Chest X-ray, PA view. Patient: 53 years old, sex F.
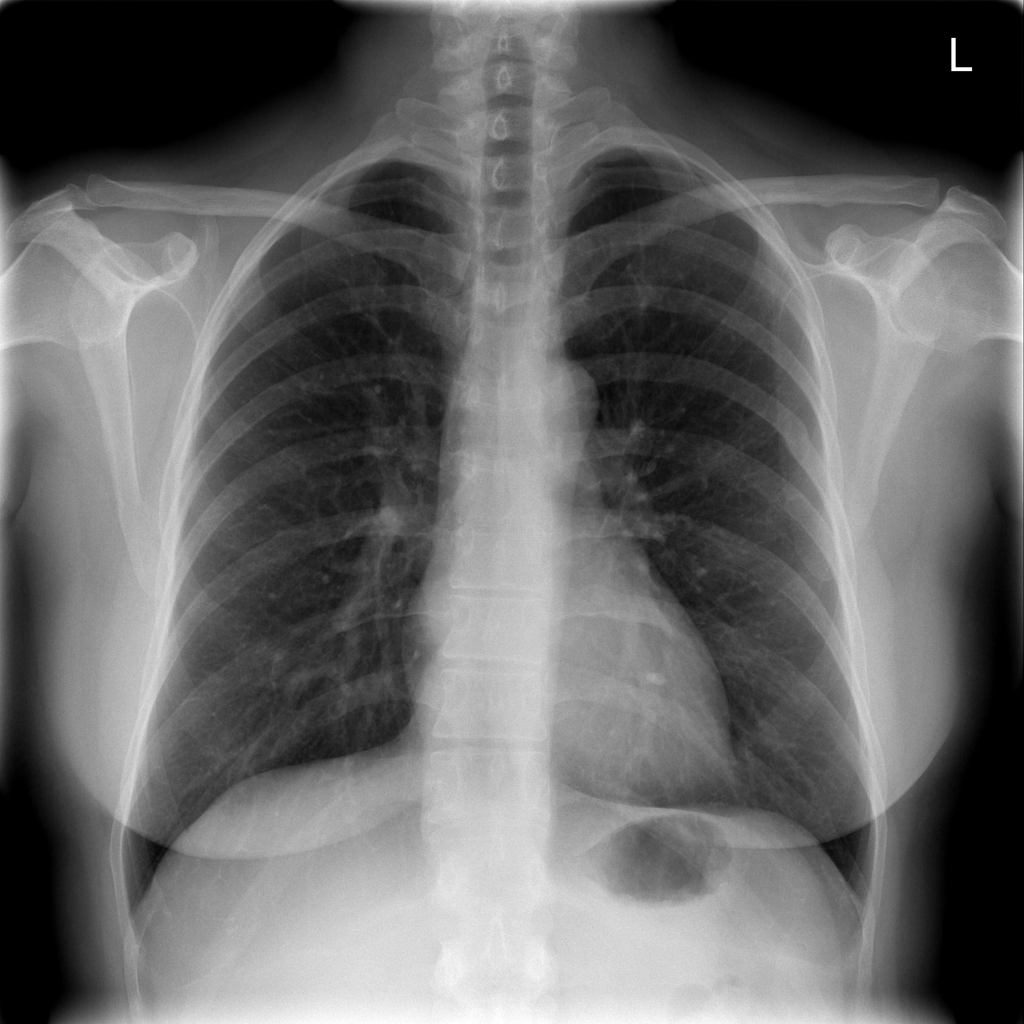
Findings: No Finding